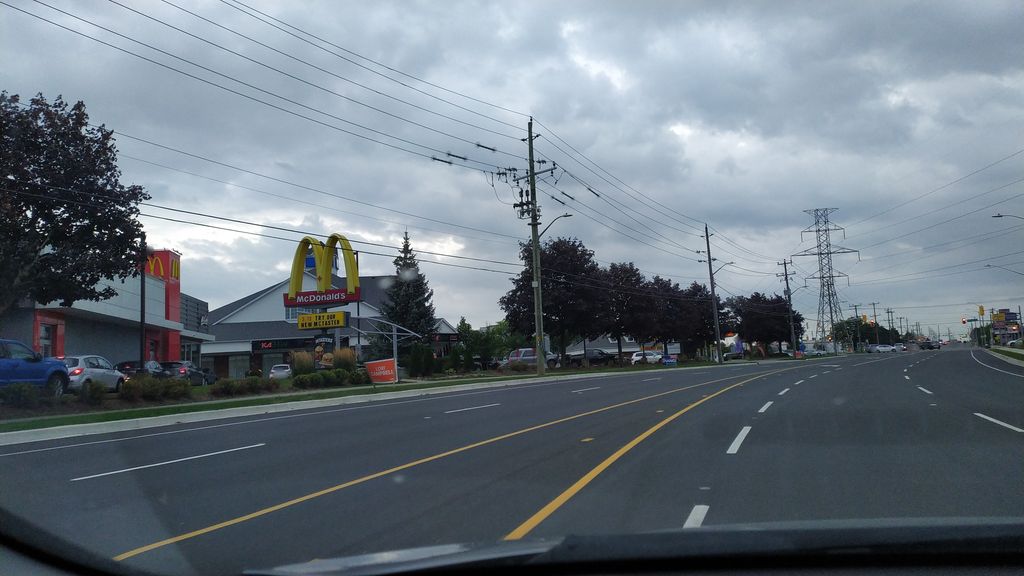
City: kitchener-waterloo